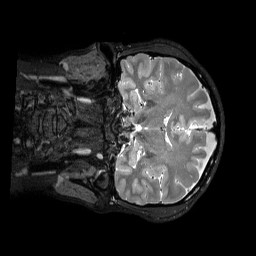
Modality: T2w
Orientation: coronal